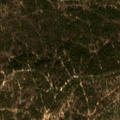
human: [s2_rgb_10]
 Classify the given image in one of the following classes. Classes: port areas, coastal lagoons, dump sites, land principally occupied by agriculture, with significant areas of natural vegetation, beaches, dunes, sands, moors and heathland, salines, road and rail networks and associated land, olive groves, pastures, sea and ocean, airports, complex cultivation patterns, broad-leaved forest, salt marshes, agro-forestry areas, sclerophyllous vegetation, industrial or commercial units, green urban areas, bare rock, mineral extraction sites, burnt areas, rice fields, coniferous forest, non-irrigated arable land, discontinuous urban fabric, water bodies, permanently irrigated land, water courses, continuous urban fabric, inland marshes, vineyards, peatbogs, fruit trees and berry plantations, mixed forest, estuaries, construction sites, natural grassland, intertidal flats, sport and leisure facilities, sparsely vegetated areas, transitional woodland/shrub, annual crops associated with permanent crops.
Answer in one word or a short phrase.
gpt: agro-forestry areas, broad-leaved forest